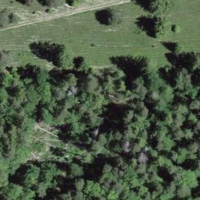
EUNIS habitat code: 44
Species observed at this site:
Mercurialis perennis